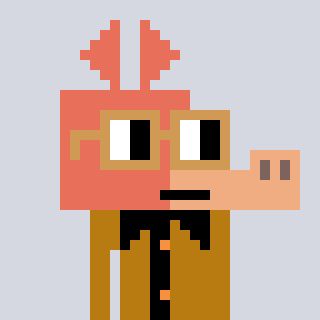
a pixel art character with square brown glasses, a aardvark-shaped head and a gold-colored body on a cool background